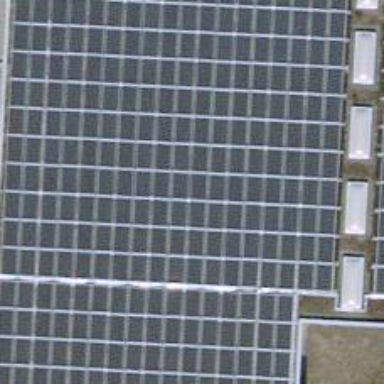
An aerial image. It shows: Solar power generator using photovoltaic panels.